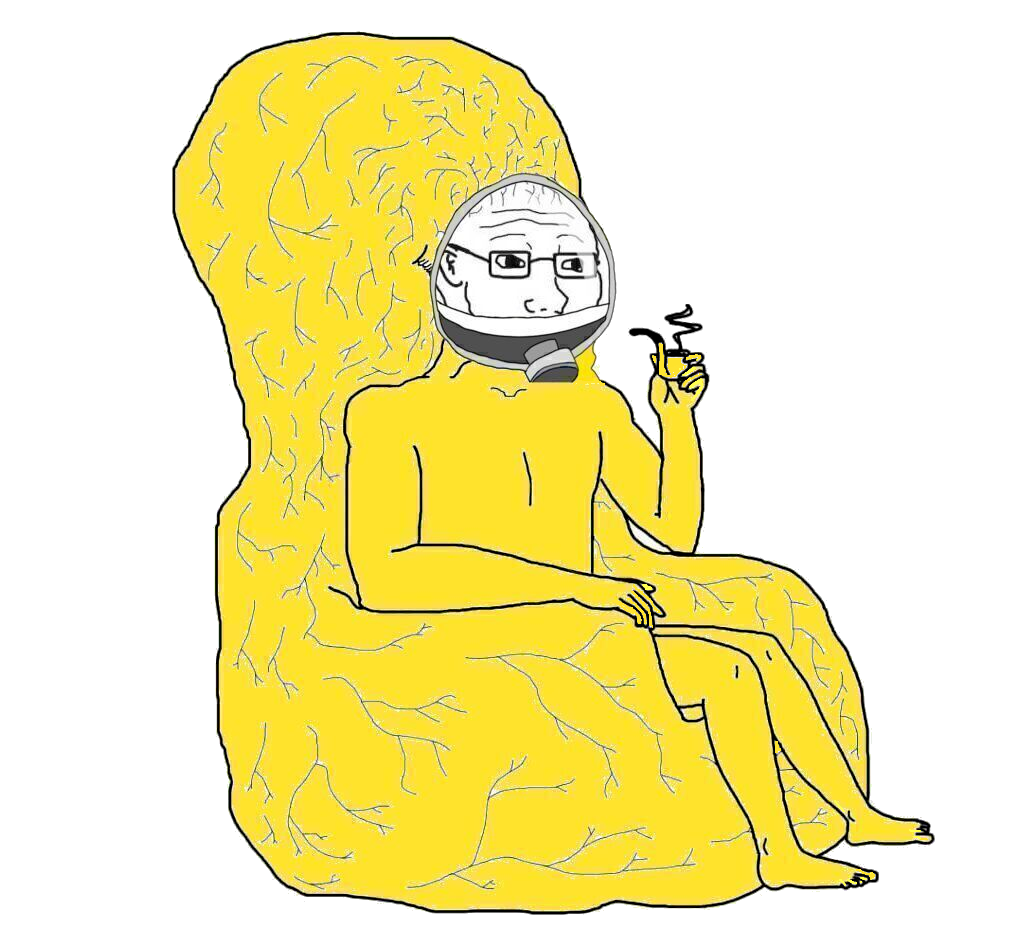
Label: 5_Brainiak